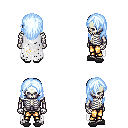
a pixel art fantasy rpg character, male body template, skeleton, white tattered cape, gold greaves, white cyan long hairstyle, gray slippers, four views (front, back, left, right), 2x2 character sprite sheet, small pixel art, hard edges, no anti-aliasing